Question: I have a datagridview with two textbox columns and one combobox column. The combobox's DataSource is bound to enums for the values of the dropdown. The datagridview's DataSource is bound to a custom class with datatypes of string, string and enum.
The first two columns are pre-populated with values and in the third column the user must select a value from the dropdown. All this is working excellent so far except....
The combobox field should be a one-to-one kind of mapping, meaning no two comboboxes should have the same value. I am really not sure how to implement this kind of behavior. Should the chosen value be removed from the remaining dropdowns? should the chosen value remain in the dropdown and just give an error when two of the same are selected?
Any ideas and how to implement these ideas will be of great help.
Thanks
the only acceptable value that can be used more than once is 'None'

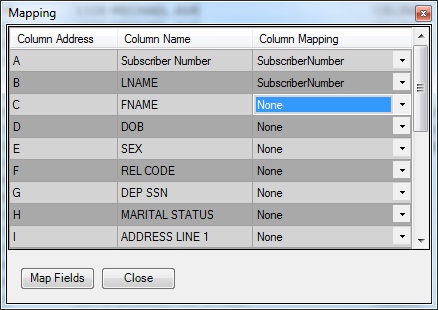
Answer: I decided to use the CellValidating event of the DataGridView to check whether or not the same value is selected more than once. If it is then a error message is displayed in the row header column.
The combobox in error will not lose focus until the error is resolved.
'''
Private Sub DataGridView1_CellValidating(ByVal sender As Object, ByVal e As System.Windows.Forms.DataGridViewCellValidatingEventArgs) Handles DataGridView1.CellValidating
Dim headerText As String = DataGridView1.Columns(e.ColumnIndex).HeaderText
'Abort validation if cell is not in the Mapping column.
If Not headerText.Equals("Column Mapping") Then Return
'Clear error on current row.
DataGridView1.Rows(e.RowIndex).ErrorText = Nothing
e.Cancel = False
Dim newMappingValue As XmlElement = DirectCast([Enum].Parse(GetType(XmlElement), e.FormattedValue), XmlElement)
' Abort validation if cell value equal XmlElement.None
If newMappingValue.Equals(XmlElement.None) Then Return
For Each dgvRow As DataGridViewRow In DataGridView1.Rows
Dim currentMappingValue As XmlElement = dgvRow.Cells.Item(headerText).Value
If dgvRow.Index <> e.RowIndex Then
If currentMappingValue.Equals(newMappingValue) Then
DataGridView1.Rows(e.RowIndex).ErrorText = "Value already selected, please select a different value."
e.Cancel = True
End If
End If
Next
End Sub
'''